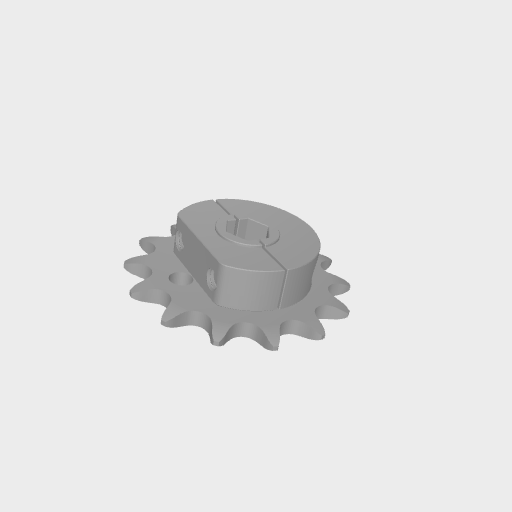
Part: SteelClampingSprocket8RID